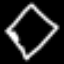
Label: diamond